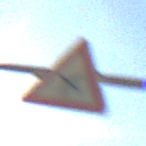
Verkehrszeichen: FlugbetriebRechts
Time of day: MorningAfternoon
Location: Outdoor (Nature)
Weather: PartlyCloudy
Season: NotSpecified
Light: Natural